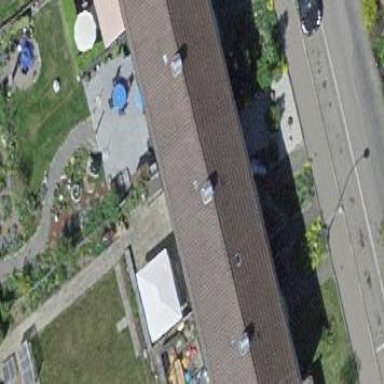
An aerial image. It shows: Gabled house with grey roof.